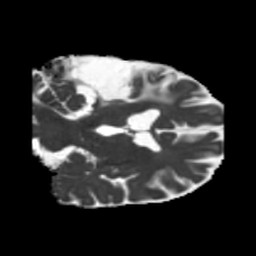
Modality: MD
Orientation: coronal
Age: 58
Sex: male
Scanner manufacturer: siemens
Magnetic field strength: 3 T
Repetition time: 5.25 s
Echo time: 0.08 s